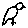
Label: bird